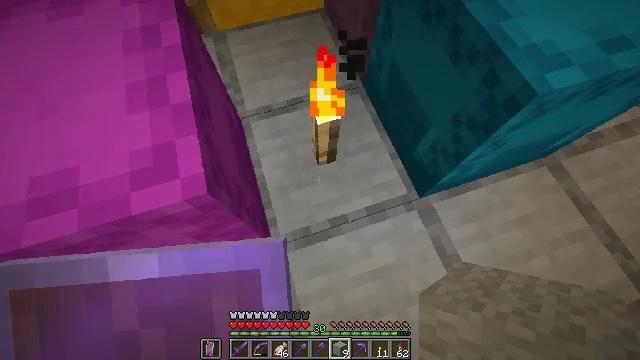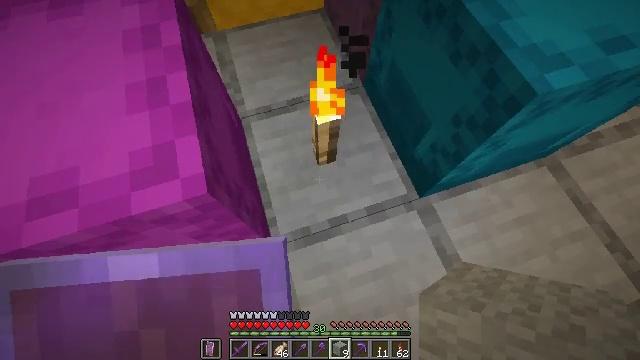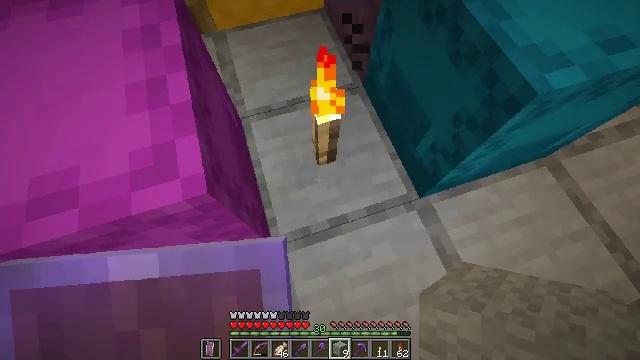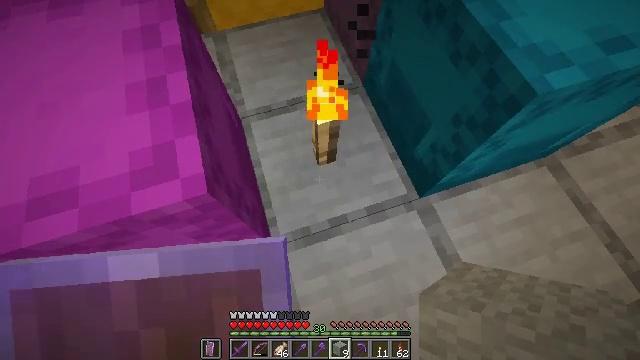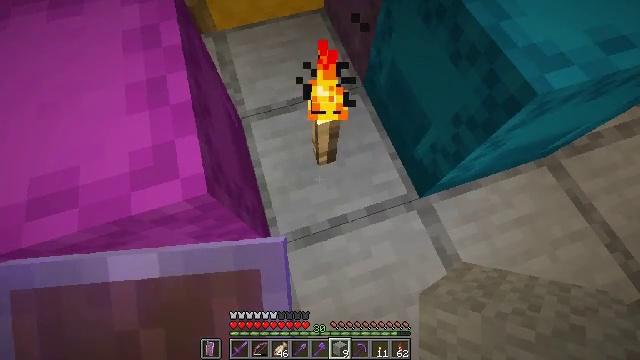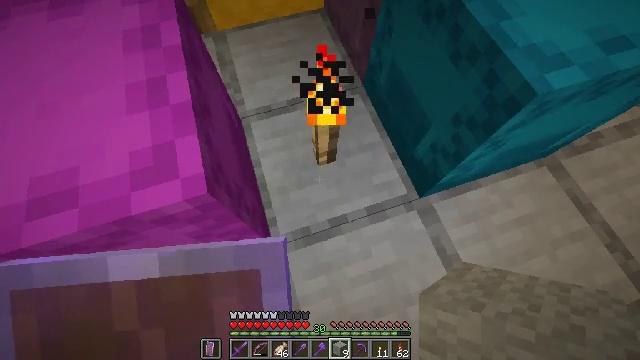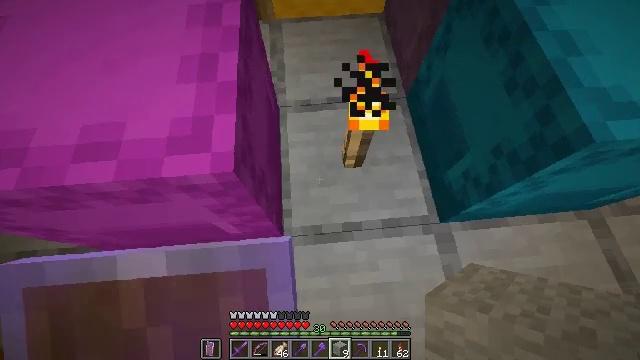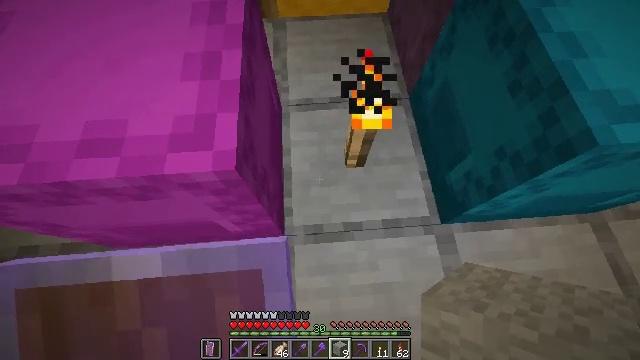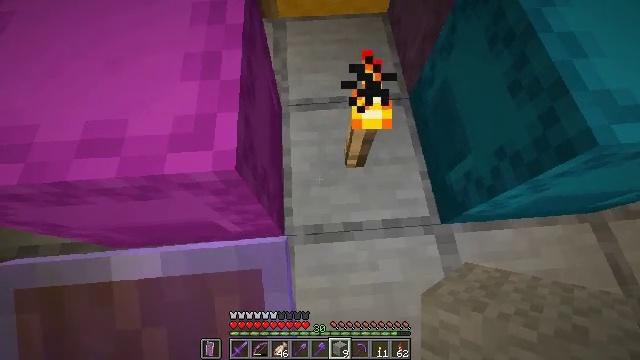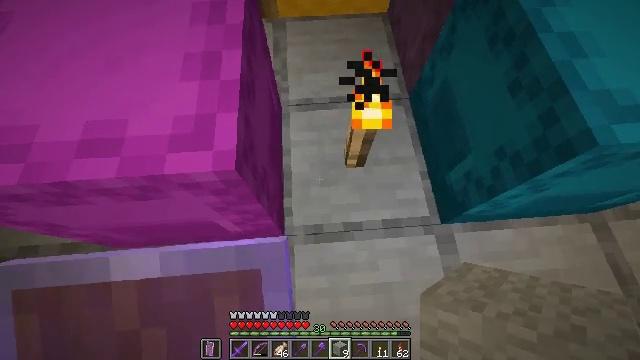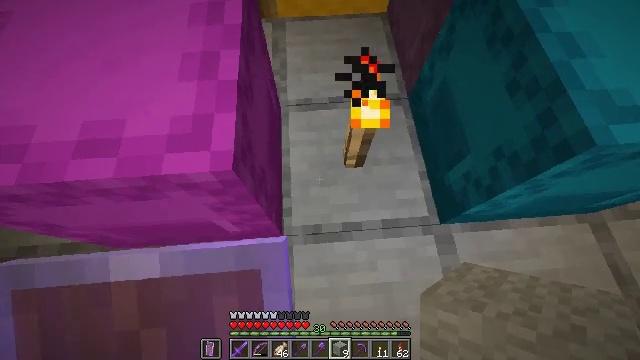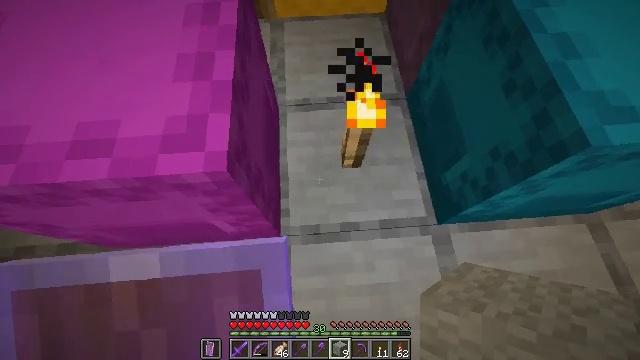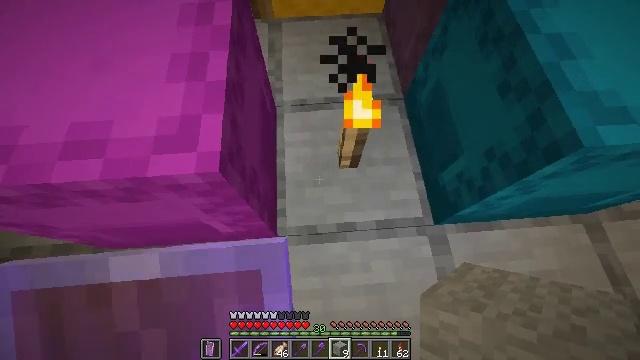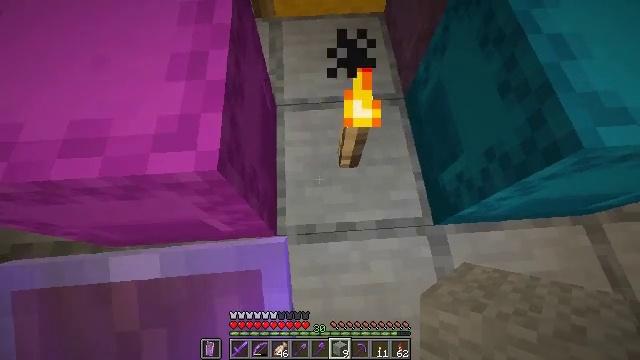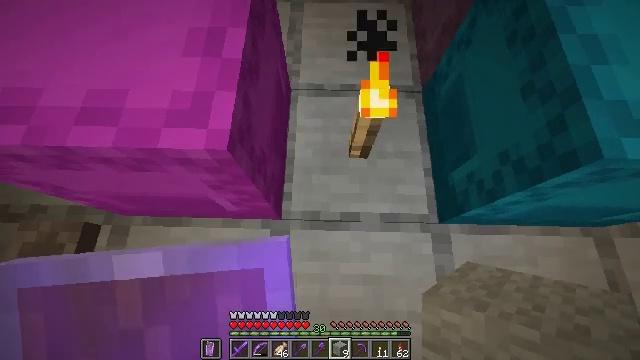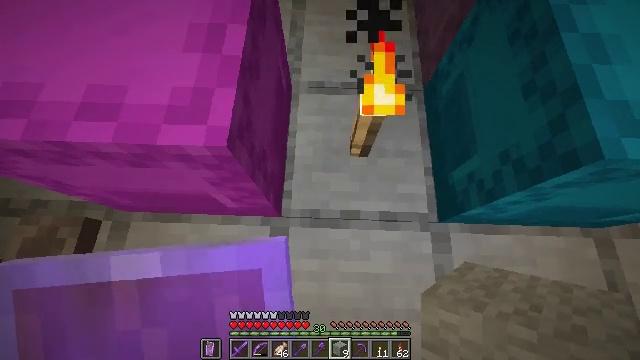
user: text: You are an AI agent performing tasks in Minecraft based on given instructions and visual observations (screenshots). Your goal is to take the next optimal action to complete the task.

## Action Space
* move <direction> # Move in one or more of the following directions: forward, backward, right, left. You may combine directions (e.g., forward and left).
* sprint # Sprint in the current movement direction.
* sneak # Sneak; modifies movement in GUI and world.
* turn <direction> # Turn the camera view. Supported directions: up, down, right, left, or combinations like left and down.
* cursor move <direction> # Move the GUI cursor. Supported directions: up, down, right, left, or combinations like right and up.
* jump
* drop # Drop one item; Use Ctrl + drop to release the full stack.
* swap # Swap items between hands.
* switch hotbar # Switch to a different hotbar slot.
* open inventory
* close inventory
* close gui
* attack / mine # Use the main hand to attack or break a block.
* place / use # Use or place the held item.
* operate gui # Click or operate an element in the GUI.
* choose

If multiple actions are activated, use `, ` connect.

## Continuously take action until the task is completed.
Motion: motion action
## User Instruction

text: Mine the smooth stone.
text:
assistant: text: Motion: no_op
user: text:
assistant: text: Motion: no_op
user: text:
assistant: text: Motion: no_op
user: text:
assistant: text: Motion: no_op
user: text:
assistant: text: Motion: no_op
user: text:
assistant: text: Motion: turn left
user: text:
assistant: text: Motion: no_op
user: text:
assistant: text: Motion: no_op
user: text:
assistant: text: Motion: move forward
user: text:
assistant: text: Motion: move forward
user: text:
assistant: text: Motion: move forward
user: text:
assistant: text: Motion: move forward
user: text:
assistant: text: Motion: no_op
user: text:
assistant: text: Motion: turn left and down
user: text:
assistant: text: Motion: no_op
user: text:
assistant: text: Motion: no_op
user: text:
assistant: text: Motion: no_op
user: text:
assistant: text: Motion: no_op
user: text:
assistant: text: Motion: no_op
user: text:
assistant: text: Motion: no_op
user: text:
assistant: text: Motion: no_op
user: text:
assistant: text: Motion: no_op
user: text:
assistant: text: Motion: no_op
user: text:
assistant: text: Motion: no_op
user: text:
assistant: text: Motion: no_op
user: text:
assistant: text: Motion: move right
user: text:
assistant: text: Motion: move right
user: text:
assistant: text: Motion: no_op
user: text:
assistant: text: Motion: no_op
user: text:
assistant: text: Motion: no_op